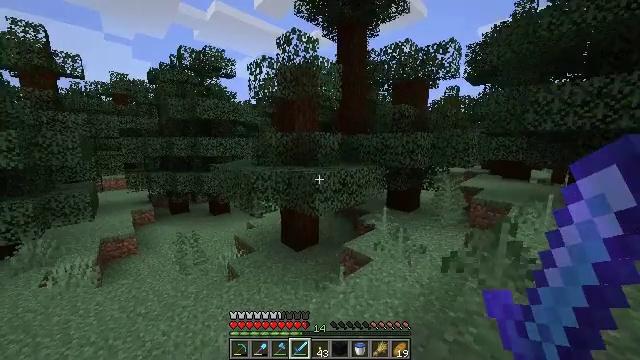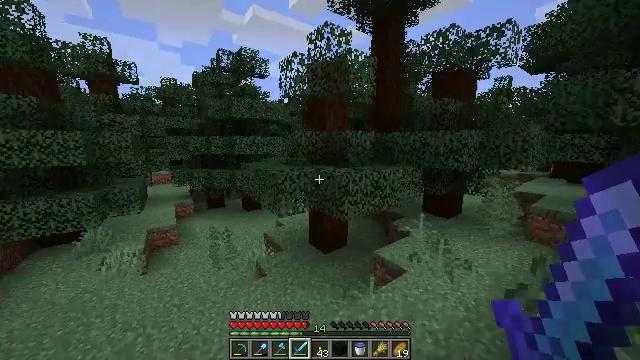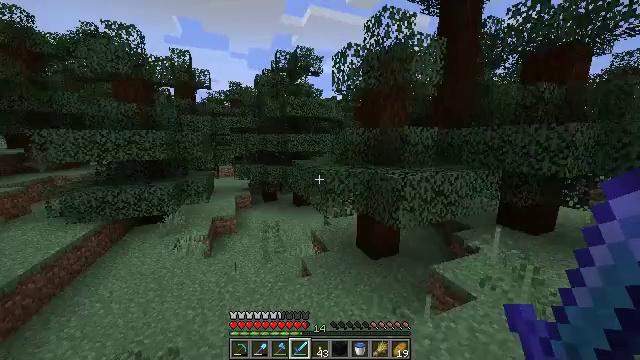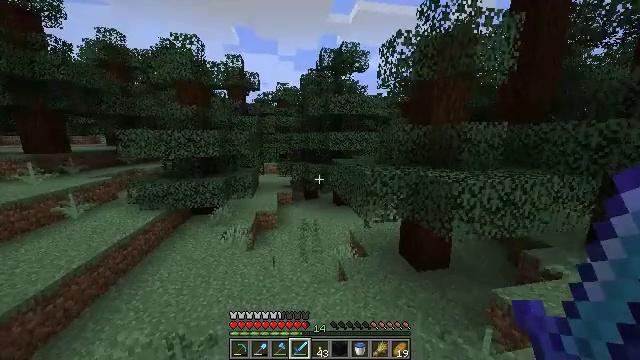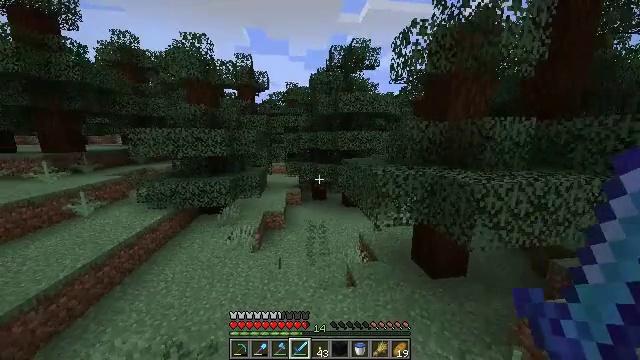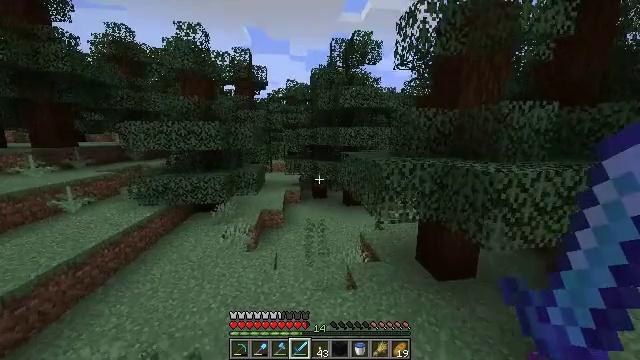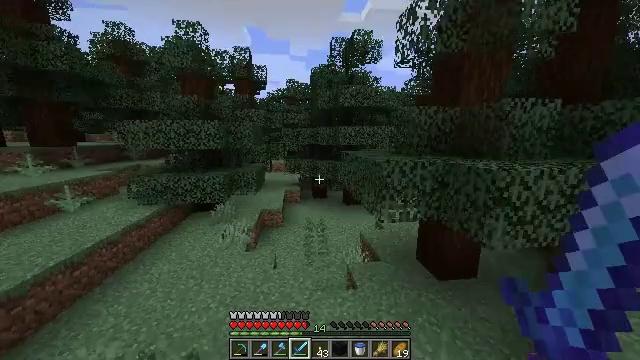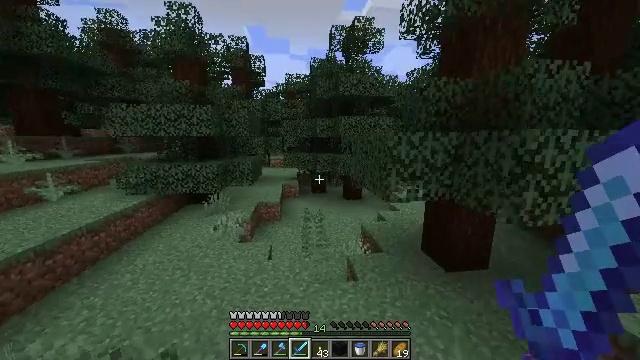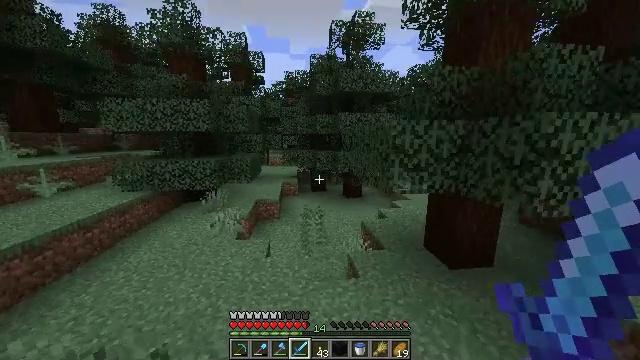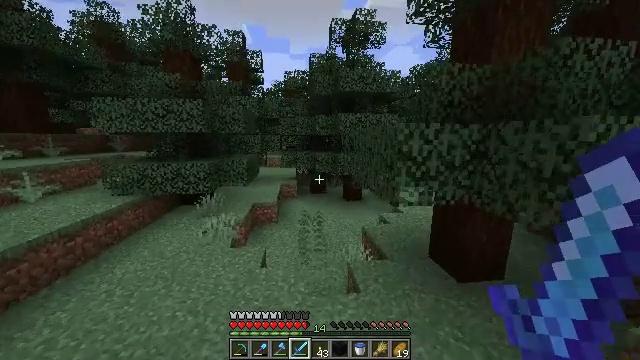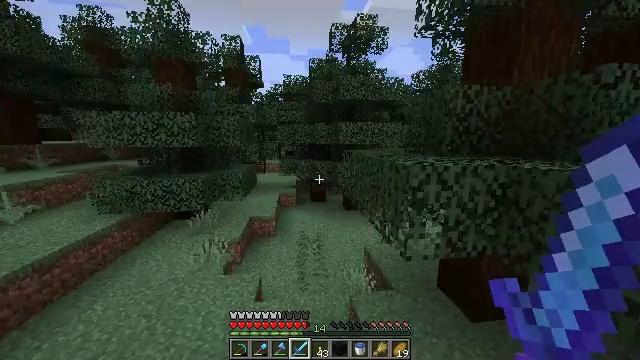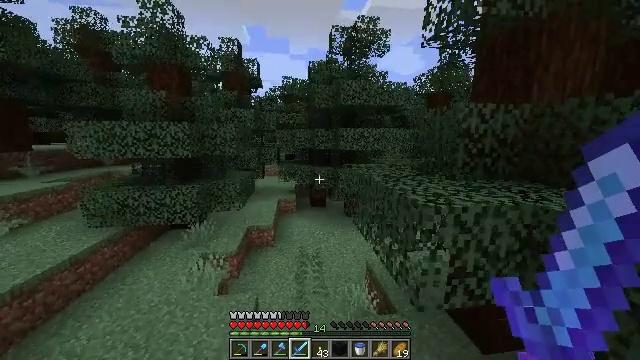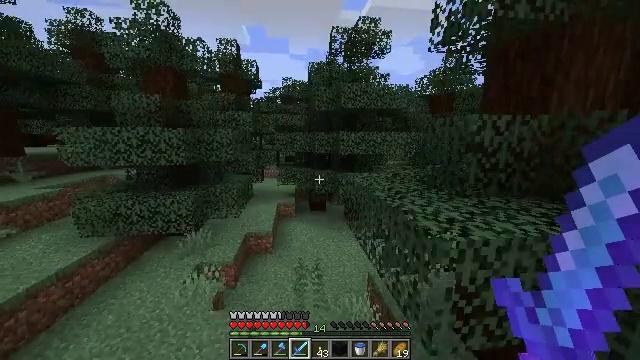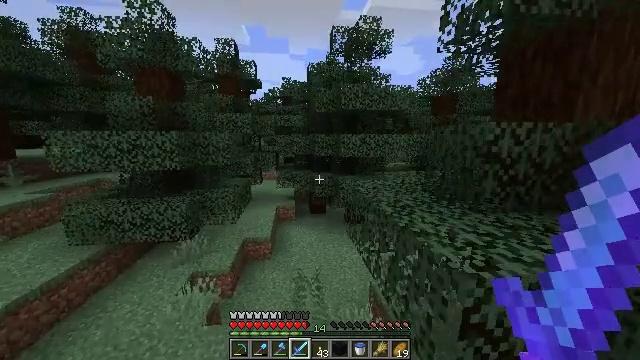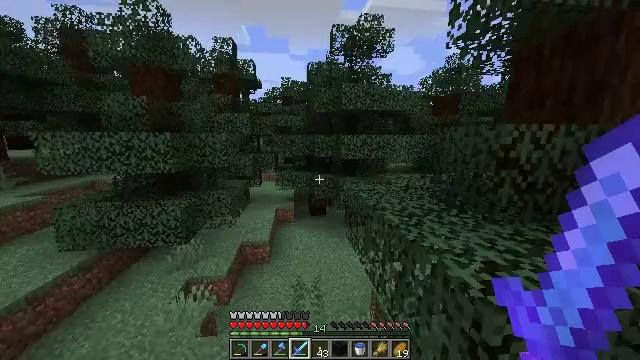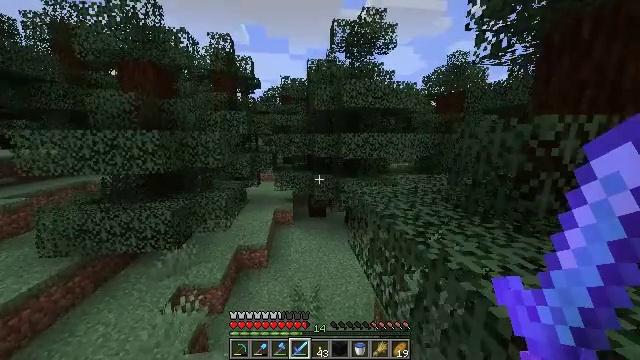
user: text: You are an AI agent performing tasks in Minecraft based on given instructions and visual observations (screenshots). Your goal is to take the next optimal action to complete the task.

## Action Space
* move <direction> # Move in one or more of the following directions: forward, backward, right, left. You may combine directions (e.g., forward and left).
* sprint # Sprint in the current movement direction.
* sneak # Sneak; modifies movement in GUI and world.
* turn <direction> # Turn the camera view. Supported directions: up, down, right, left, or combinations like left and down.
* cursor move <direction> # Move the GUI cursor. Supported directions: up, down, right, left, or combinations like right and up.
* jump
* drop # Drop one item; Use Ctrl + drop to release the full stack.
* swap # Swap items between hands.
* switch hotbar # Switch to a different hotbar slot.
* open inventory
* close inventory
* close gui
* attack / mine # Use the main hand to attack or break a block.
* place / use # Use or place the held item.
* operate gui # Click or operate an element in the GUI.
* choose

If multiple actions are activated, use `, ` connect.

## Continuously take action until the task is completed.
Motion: motion action
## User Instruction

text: Gather materials from the sweet berry bush.
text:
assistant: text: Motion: move forward, sprint, turn left
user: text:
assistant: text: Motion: move forward, sprint, turn left
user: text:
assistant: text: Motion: move forward, sprint, turn left
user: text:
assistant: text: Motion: move forward, sprint, turn left
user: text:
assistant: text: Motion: move forward, sprint, jump
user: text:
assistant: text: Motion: move forward, sprint, jump
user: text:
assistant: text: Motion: move forward, sprint, jump
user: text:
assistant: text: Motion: move forward, sprint, jump
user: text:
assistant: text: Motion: move forward, sprint, jump
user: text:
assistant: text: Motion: move forward, sprint, jump
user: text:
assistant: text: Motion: move forward, sprint, jump
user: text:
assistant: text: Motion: move forward, sprint, jump
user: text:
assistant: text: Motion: move forward, sprint, jump
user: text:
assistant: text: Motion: move forward, sprint, jump
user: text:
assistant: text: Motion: move forward, sprint, jump
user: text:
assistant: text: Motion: move forward, sprint, jump
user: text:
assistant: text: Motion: move forward, sprint, jump
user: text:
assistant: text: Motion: move forward, sprint, jump
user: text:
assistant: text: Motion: move forward, sprint, jump
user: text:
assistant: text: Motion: move forward, sprint, turn right, jump
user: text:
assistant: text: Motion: move forward, sprint, turn right, jump
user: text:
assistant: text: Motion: move forward, sprint, turn right
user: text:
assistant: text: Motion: move forward, sprint, turn right
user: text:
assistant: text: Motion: move forward, sprint, turn right
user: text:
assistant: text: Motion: move forward, sprint, turn right
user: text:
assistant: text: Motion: move forward, sprint, turn right
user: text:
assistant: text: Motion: move forward, sprint, turn right
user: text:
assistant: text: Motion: move forward, sprint, turn right
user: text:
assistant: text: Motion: move forward, sprint, turn right
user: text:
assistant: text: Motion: move forward, sprint, turn right